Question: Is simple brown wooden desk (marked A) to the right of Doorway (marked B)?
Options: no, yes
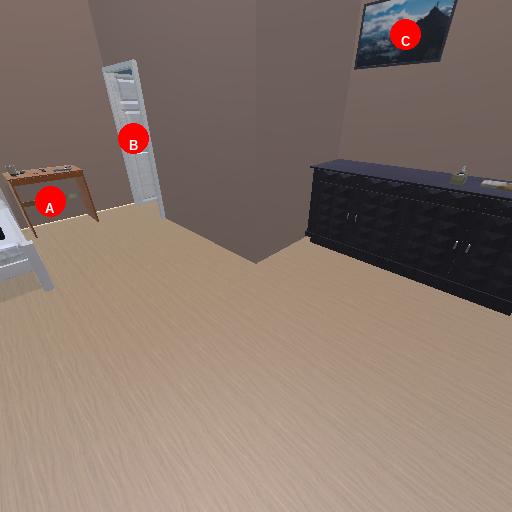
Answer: no